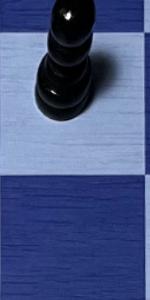
Label: Empty